Question: I need help to get float value of css 'font-size'. In firefox it works perfect.
I have trouble in Chrome, Safari, IE...
I try to get this css value but result-less, it converts to int value. I check in two ways: with JQ and pure JS:
My code:
'''
alert('jq: '+$('#element').css('font-size')); // int value
var labelElement = document.getElementById('element');
var fontSize = parseFloat(window.getComputedStyle(labelElement, null).getPropertyValue('font-size'));
alert('pureJS: '+fontSize); // int value
'''
I take screenshot from Chrome, in developer tools it sees font-size in right value.
## Screenshot:

Anybody knows why it happen?
Thanks so much for any information.
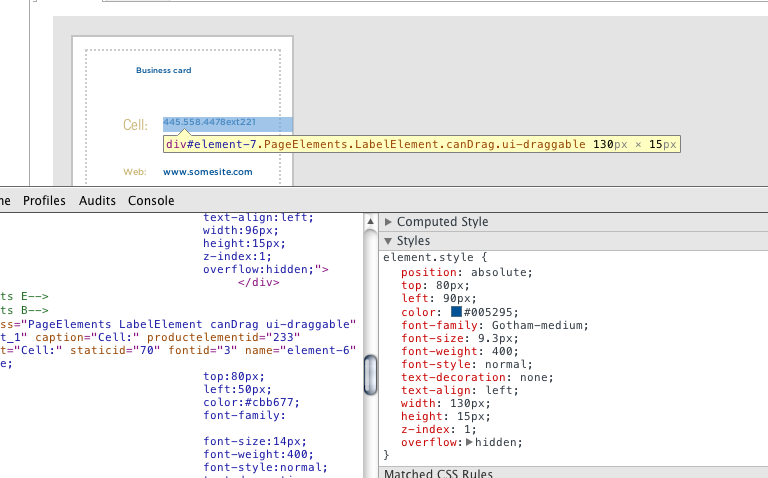
Answer: At first I thought the issue was that you were searching for 'element' instead of 'element-7', which is what is showing under your mouse, and you were confused by Chrome's 'element.style' showing of inline CSS information. It would help if your image matched your code.
Then I tested in <URL> and saw that wasn't the problem. The problem is that the two ways you're looking at things use computed values. The user agent converts your font size to an integer, and if you look at the computed values, you're stuck with that.
What the Chrome developer tools was doing was looking directly at what you entered into the DOM, instead of the computed values. (If you look at that div in the fiddle or your own test, you'll see that the computed value for font-size is not the same as element.style's value.) So, do the same, and don't look at the computed values:
'''
alert(labelElement.style.fontSize);
'''
gives you what you want. You can do it in jQuery, but it's actually uglier - you'd have to get the style attribute and then parse the string - 'alert($("element-7").attr("style");' would be the first step, but parsing that to get the font-size would take much more effort.
I haven't found anything in the css or html specs that say a user agent needs to handle floating point pixels. All the examples I see for <URL> saying that floating point pixels aren't practical. This would be why you keep getting int values returned as the computed value - float pixels are not part of the standard.